Question: I have a UIToolbar that I added to a UITableViewController in my Storyboard.

When this view is displayed, the toolbar will show itself directly below the last item in my UITableView. I want to "Dock" my toolbar on the bottom of the screen. I want it to display in the same place every time rather than move around depending on a variable number of table cells in my view. I need the user to be able to see all the cells as well (It can't be covering UITableView items, UITableView needs to decrease its allotted display space). How can I do this?
Edit: Using a UINavigationController to handle my views
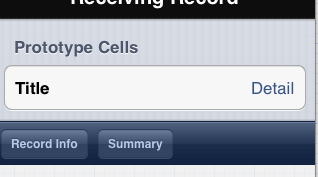
Answer: You have a couple of options. The first and easiest of the two would be to use a 'UITableViewController' embedded inside a 'UINavigationController', with the navigation controllers 'toolbarHidden' property set to 'NO'.
The other option is to use a 'UIViewController'. A view controller has a 'UIView' build in, and you can manually add and position a 'UITableView' and a 'UIToolbar' on it in this configuration. Both of these configurations will achieve your desired end result.